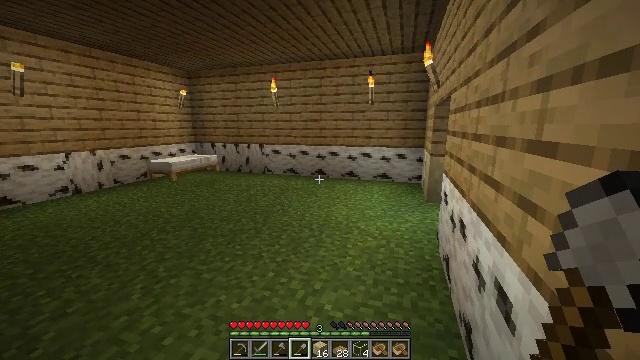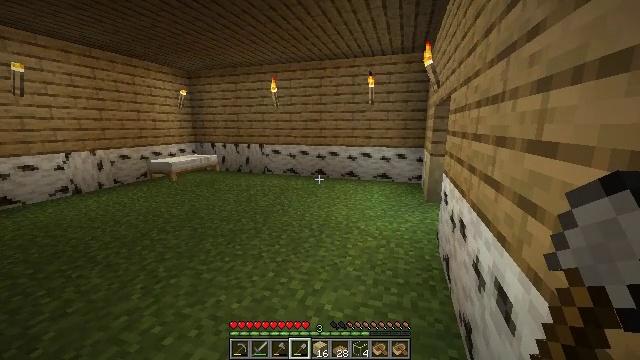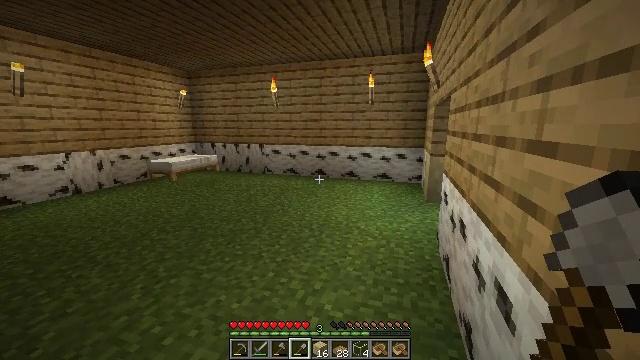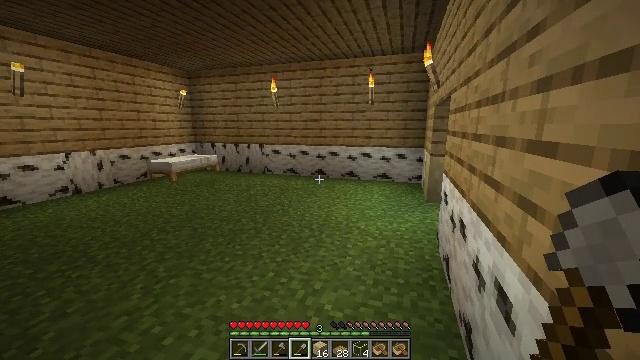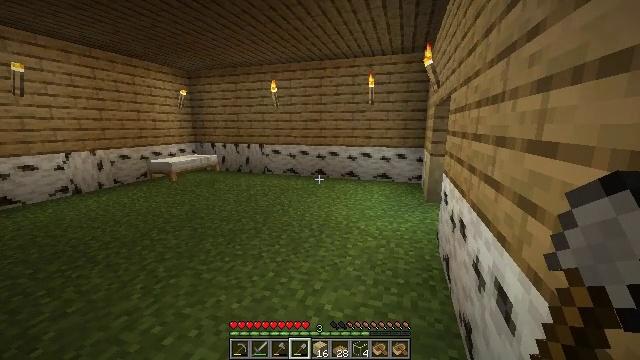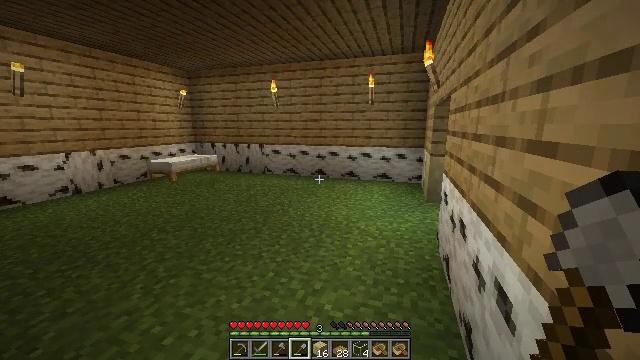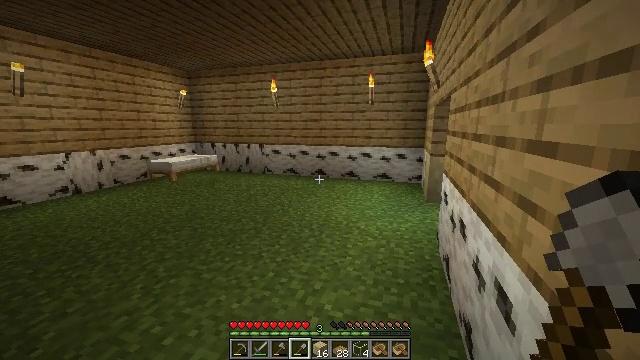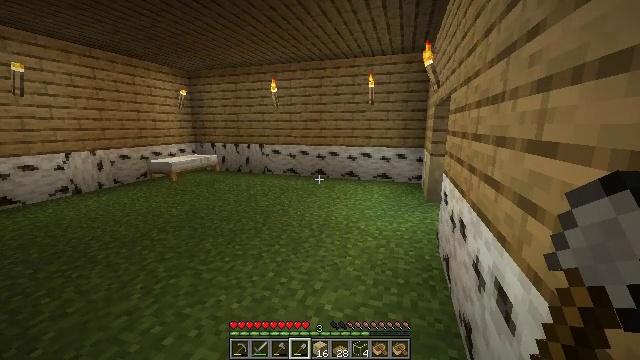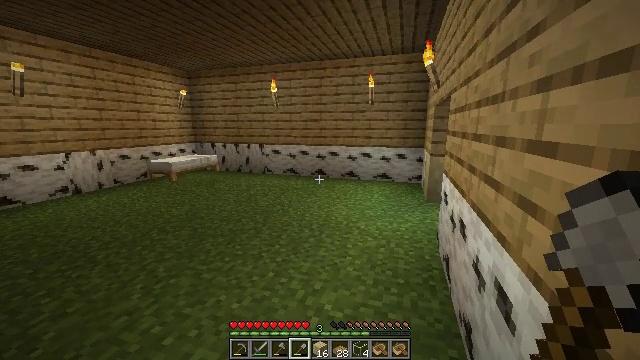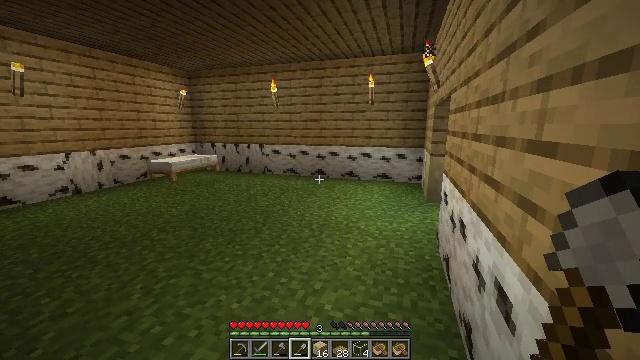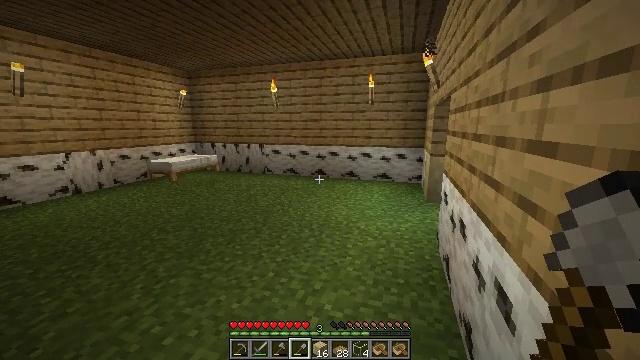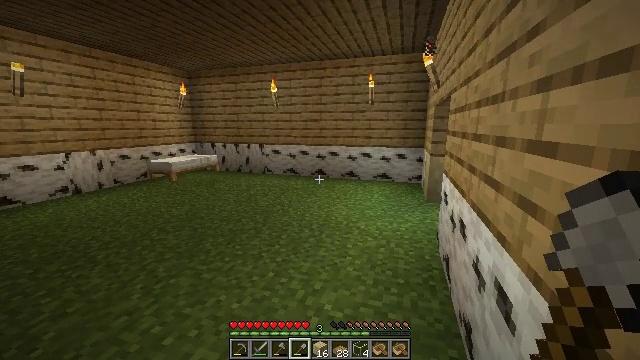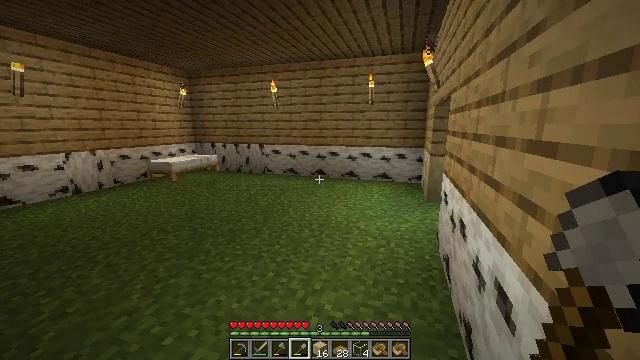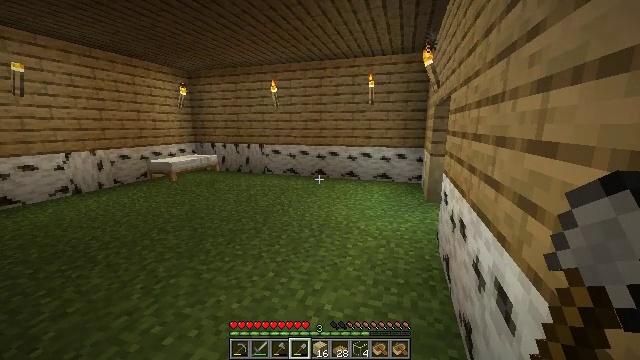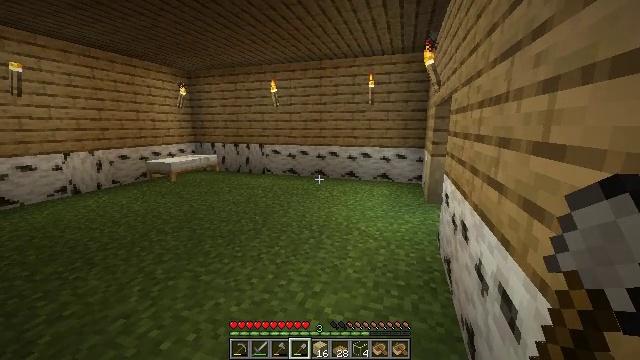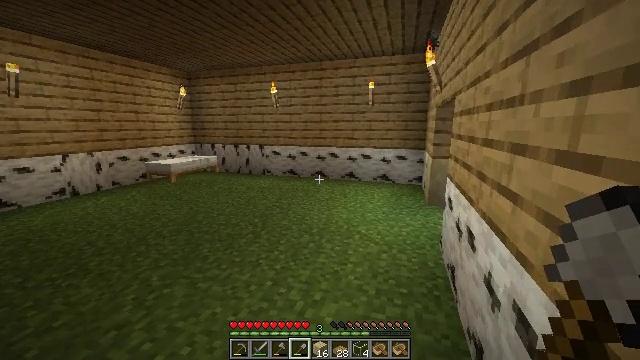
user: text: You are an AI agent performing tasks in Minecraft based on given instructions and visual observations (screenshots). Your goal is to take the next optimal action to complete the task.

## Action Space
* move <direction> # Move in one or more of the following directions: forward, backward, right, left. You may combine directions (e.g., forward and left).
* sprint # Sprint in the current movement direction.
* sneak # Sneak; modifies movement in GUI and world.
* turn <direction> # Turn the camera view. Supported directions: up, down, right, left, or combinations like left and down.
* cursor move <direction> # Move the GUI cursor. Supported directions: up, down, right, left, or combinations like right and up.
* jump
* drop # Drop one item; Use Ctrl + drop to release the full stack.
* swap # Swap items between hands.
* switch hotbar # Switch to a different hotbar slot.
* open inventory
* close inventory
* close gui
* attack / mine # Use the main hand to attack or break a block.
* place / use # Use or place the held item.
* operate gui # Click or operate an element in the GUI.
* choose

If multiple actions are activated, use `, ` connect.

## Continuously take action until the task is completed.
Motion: motion action
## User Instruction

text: Gather some oak planks.
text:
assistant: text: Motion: no_op
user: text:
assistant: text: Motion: no_op
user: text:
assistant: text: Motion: no_op
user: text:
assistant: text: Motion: no_op
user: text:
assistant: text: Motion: no_op
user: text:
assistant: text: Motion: sprint
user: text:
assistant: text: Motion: sprint
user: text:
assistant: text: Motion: sprint
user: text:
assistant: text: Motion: sprint
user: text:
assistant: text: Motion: sprint
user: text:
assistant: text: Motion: sprint
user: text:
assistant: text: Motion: sprint
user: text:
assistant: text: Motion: sprint
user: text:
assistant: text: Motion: move forward, sprint
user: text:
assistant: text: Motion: move forward, sprint
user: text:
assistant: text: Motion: move forward, sprint
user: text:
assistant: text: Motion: move forward, sprint
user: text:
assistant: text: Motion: move forward, sprint
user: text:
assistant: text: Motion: move forward, sprint
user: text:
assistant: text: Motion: move forward, sprint
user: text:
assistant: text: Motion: move forward, sprint
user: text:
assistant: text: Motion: move forward, sprint
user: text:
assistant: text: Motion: move forward, sprint
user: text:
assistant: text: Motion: move forward, sprint
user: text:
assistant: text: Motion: move forward, sprint
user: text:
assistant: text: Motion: move forward, sprint
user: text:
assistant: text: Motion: move forward, sprint
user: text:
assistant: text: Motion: move forward, sprint
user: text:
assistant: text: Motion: move forward, sprint
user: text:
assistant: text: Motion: move forward, sprint, turn left